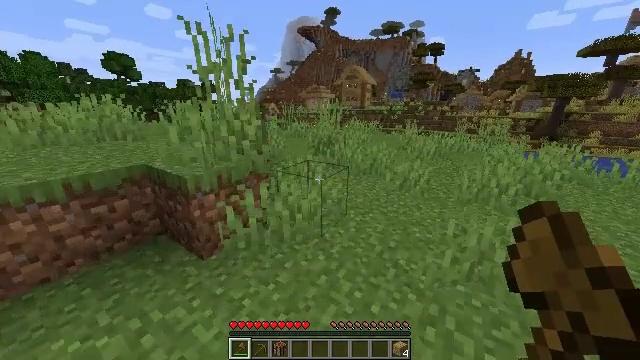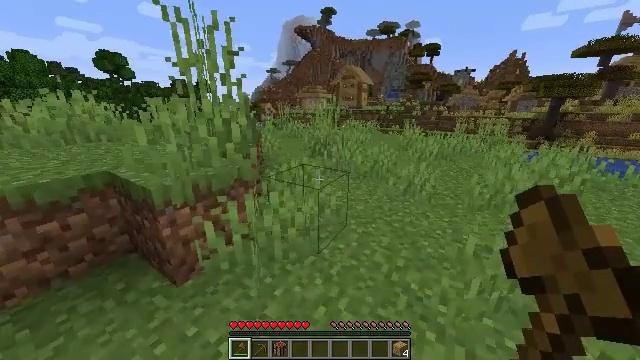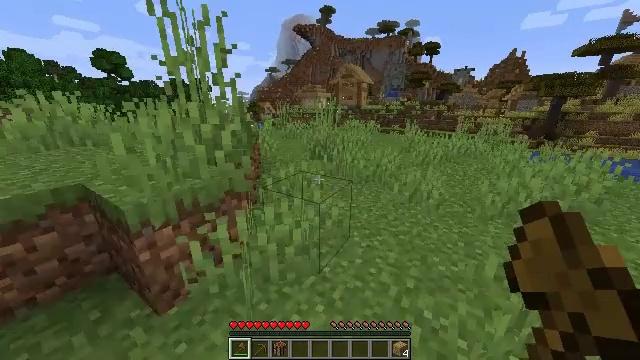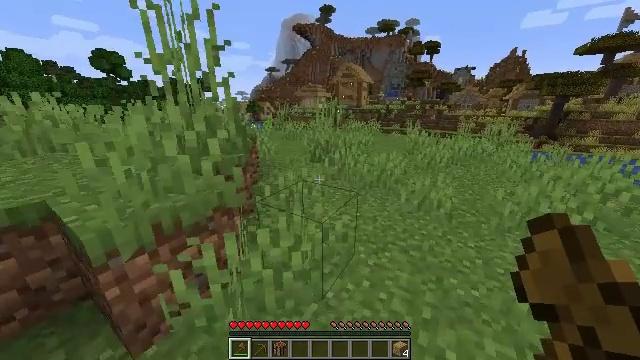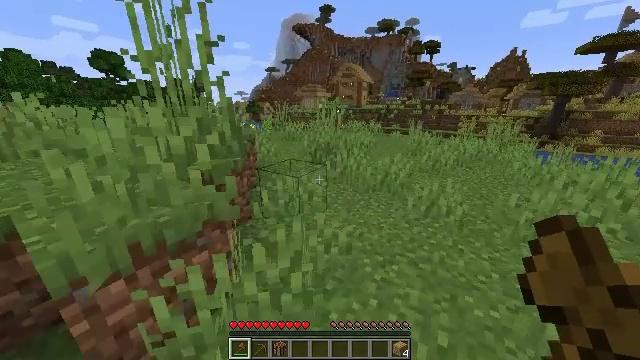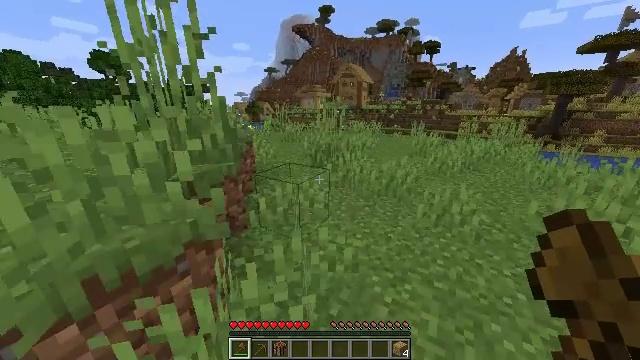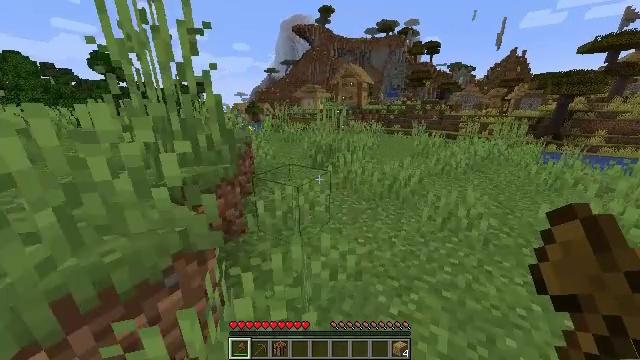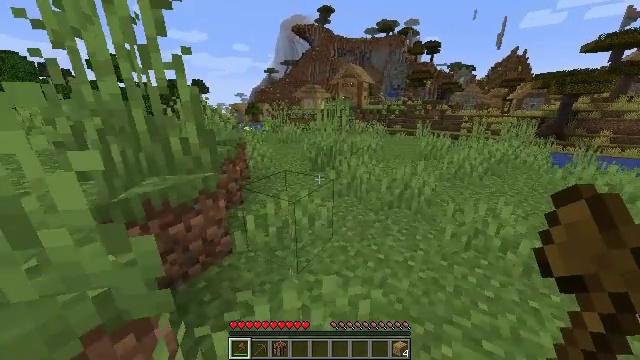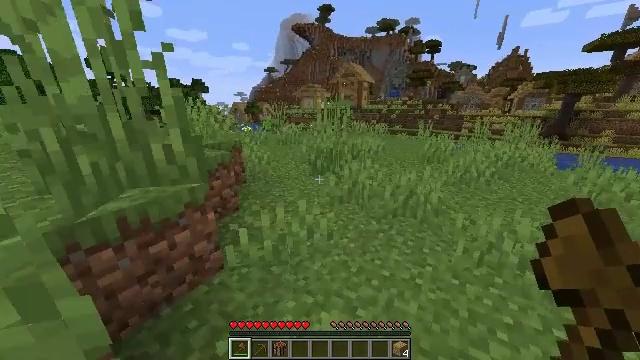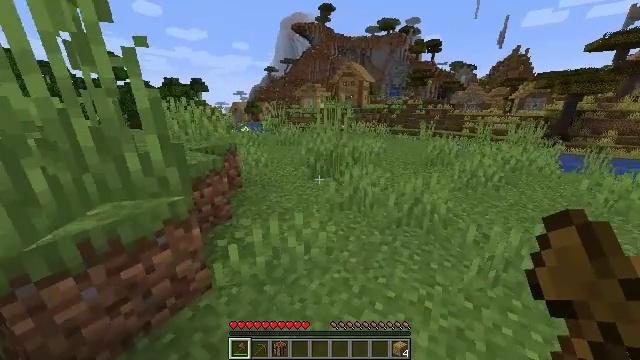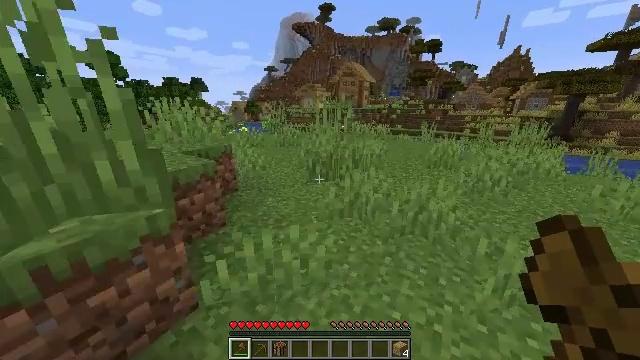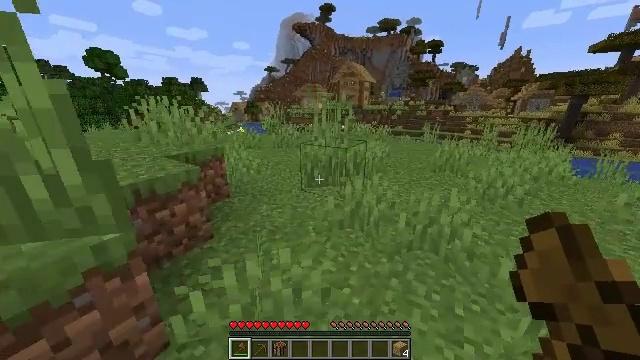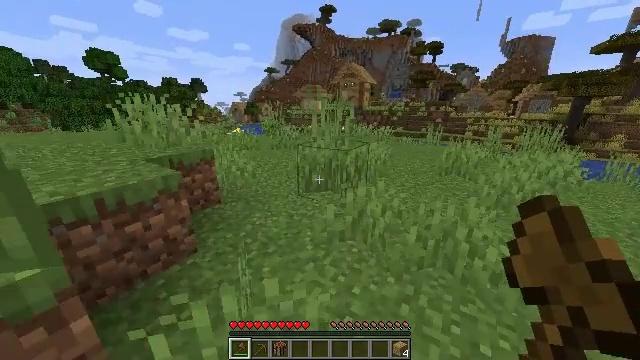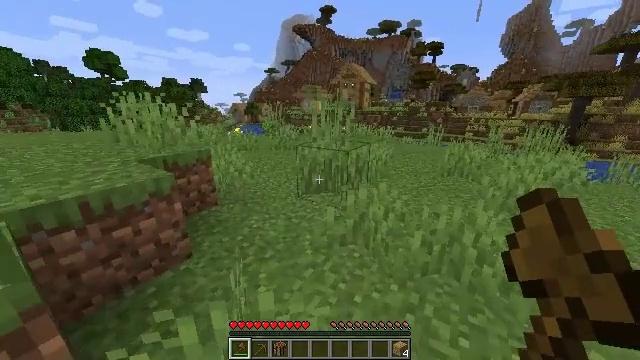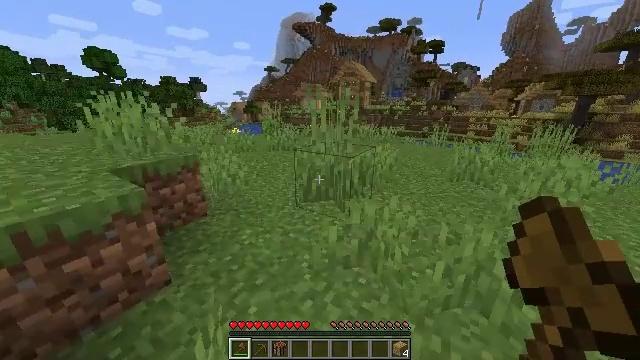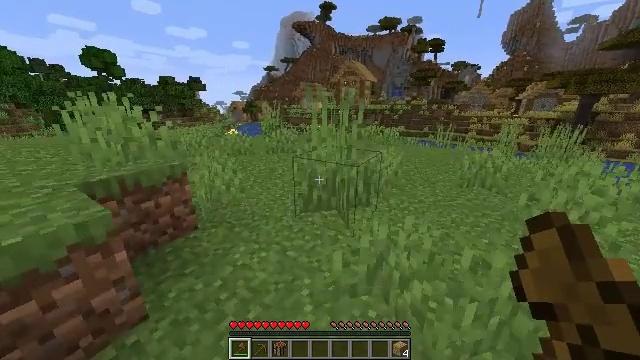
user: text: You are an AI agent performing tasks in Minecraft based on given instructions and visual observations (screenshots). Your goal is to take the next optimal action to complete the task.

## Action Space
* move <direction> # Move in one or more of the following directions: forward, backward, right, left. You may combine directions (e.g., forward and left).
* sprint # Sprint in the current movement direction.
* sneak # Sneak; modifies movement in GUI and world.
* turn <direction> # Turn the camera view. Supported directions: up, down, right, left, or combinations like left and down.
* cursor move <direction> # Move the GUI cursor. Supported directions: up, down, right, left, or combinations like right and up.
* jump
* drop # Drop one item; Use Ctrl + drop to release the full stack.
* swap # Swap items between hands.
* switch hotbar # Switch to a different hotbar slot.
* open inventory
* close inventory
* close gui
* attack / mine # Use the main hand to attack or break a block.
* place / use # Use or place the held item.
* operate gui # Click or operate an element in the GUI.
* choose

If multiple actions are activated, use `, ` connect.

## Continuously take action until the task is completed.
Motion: motion action
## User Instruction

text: Attack the white bed to collect it.
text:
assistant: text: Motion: move forward
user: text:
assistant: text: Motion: move forward
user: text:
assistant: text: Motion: move forward
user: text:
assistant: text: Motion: move forward
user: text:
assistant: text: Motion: move forward
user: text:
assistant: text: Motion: move forward
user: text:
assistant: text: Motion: move forward
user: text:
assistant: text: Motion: move forward
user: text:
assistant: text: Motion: move forward
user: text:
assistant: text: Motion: move forward
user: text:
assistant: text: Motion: move forward
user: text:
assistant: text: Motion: move forward
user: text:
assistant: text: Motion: move forward
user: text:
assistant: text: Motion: move forward
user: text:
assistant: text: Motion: move forward
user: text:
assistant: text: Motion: move forward
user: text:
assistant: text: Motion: move forward
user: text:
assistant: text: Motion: move forward
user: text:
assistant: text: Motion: move forward
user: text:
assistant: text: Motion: move forward
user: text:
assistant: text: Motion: move forward
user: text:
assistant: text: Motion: move forward
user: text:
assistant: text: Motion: move forward
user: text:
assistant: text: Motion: move forward
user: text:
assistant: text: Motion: move forward
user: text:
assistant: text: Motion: move forward
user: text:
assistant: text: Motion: move forward
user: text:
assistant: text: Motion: move forward
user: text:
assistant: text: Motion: move forward
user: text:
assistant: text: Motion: move forward